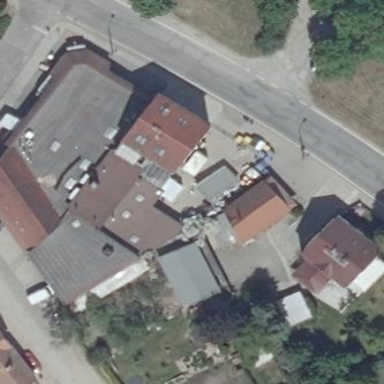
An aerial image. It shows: Commercial building that houses bakery.